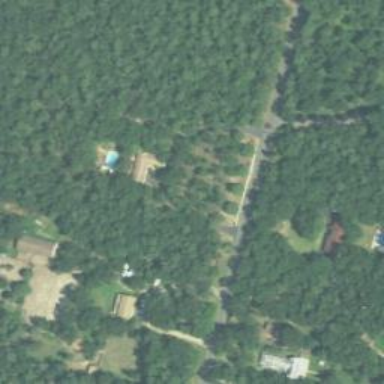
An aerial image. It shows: Driveway leading to service road.